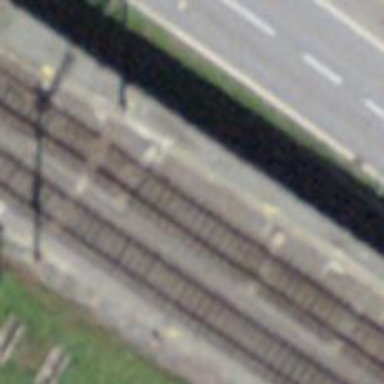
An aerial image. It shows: Single railway track with electrification through contact line.